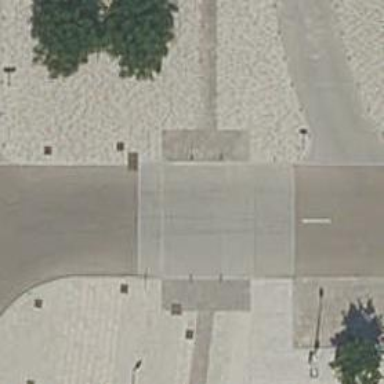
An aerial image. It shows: Uncontrolled road crossing.